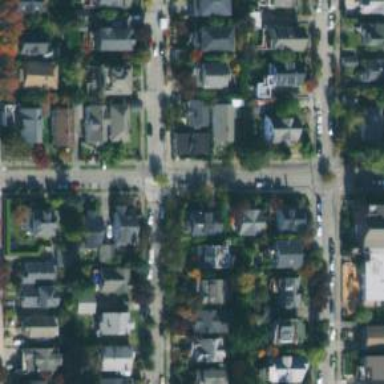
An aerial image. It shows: Residential road with separate sidewalk.